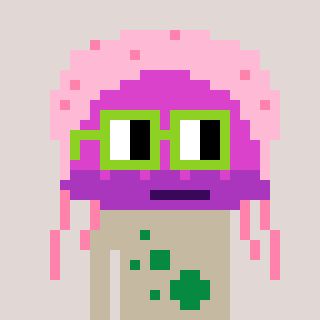
a pixel art character with square light green glasses, a jellyfish-shaped head and a bege-colored body on a warm background